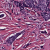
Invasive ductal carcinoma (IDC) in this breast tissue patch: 1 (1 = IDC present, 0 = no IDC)